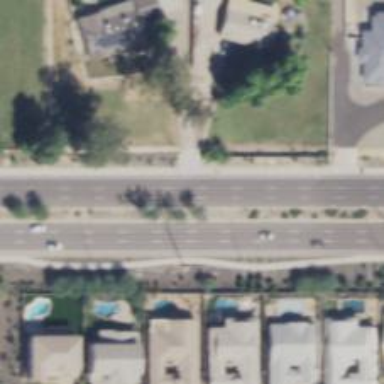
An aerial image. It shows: Secondary road with asphalt surface.